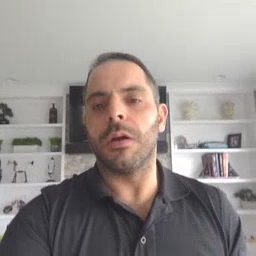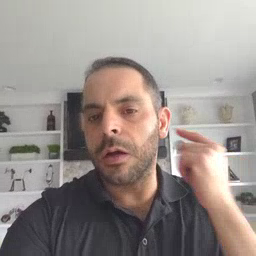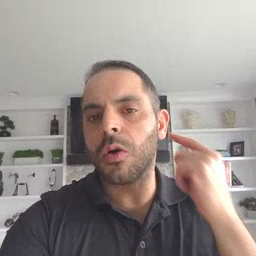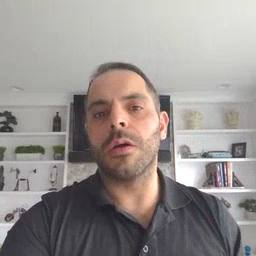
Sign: hear